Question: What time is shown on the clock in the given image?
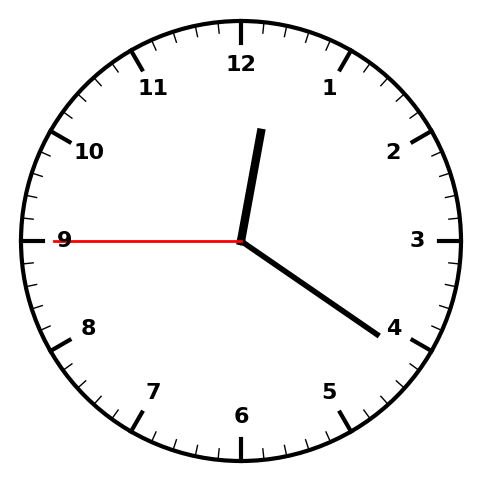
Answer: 12:20:45